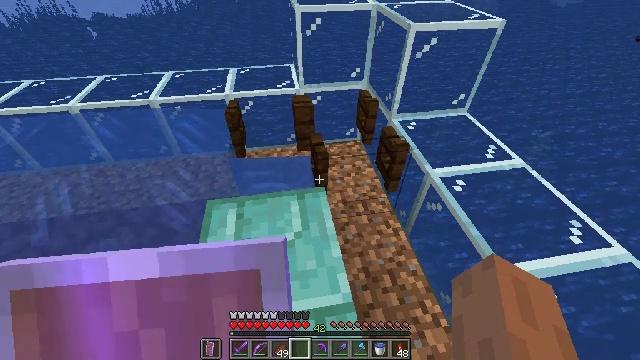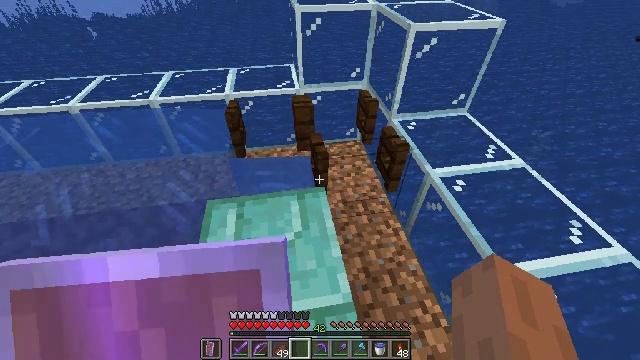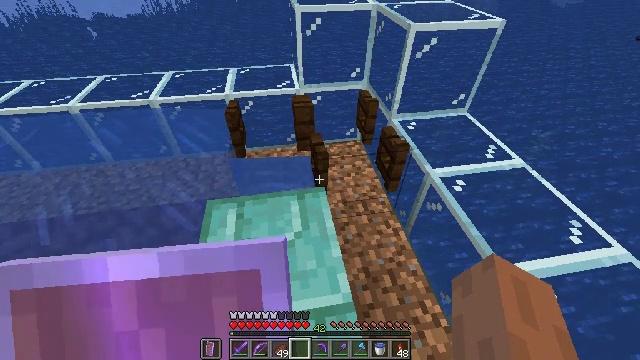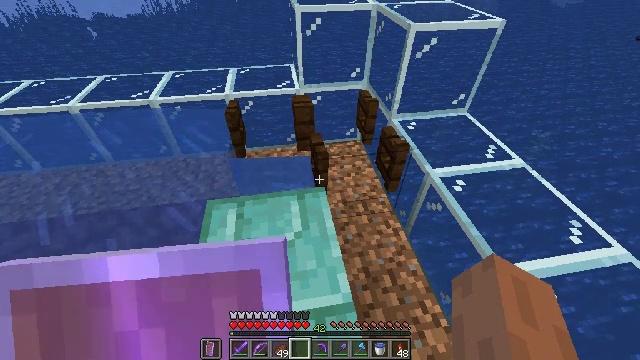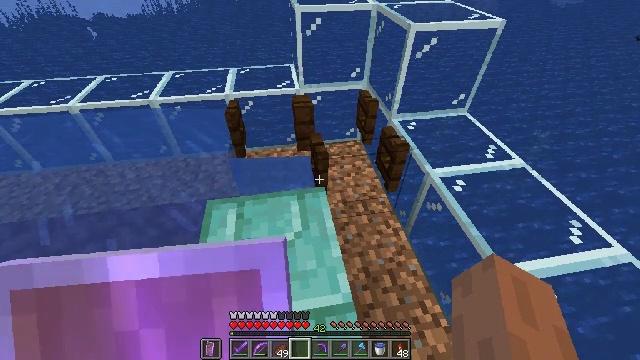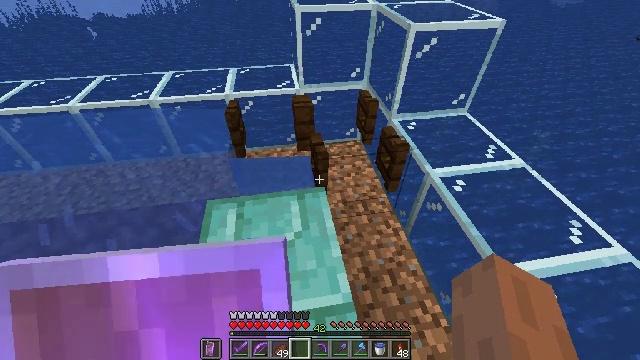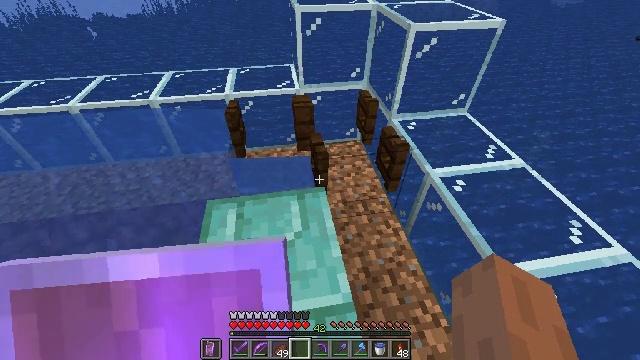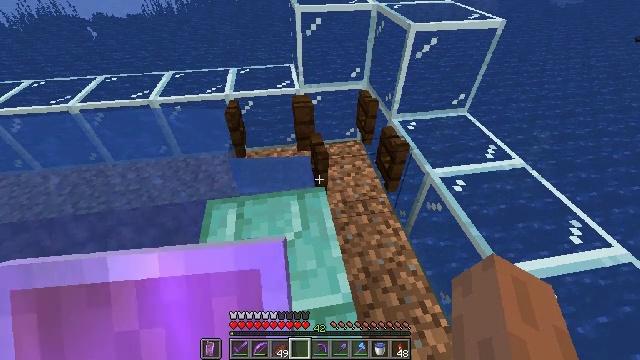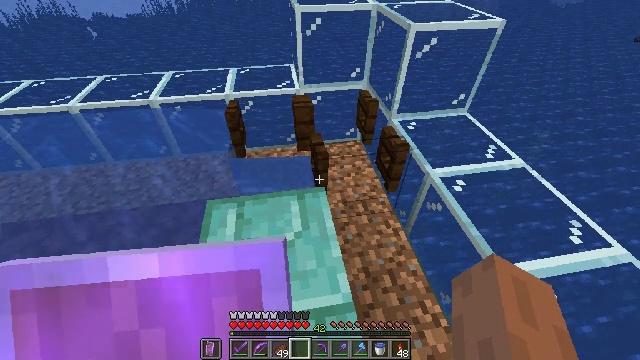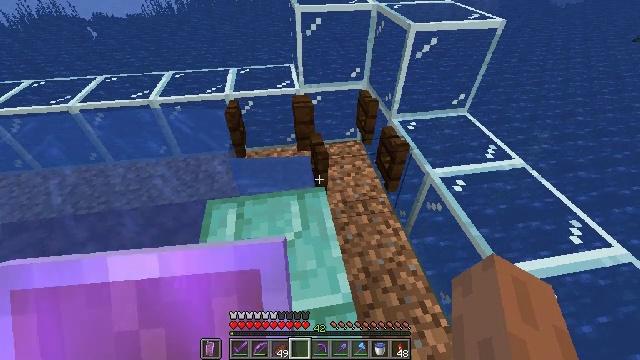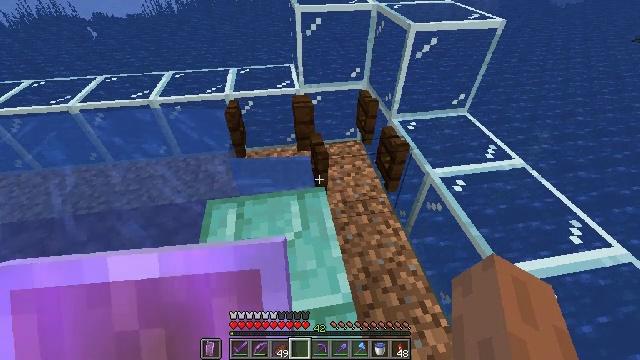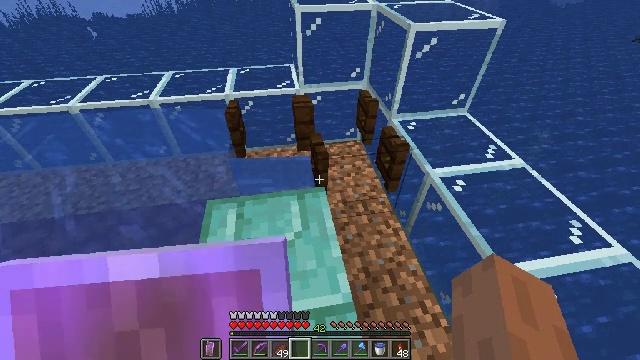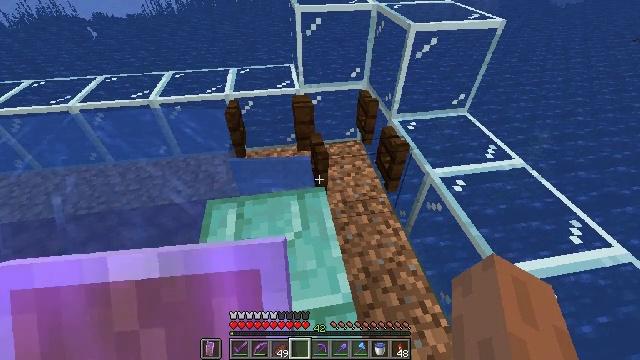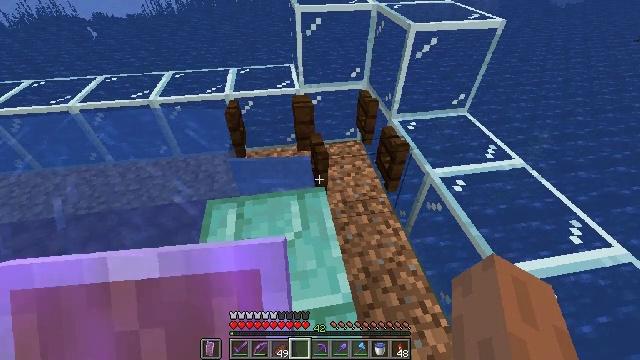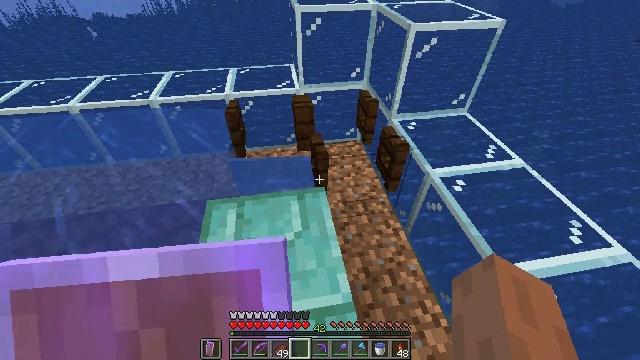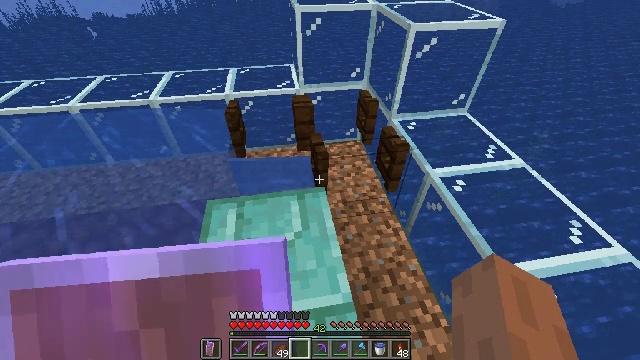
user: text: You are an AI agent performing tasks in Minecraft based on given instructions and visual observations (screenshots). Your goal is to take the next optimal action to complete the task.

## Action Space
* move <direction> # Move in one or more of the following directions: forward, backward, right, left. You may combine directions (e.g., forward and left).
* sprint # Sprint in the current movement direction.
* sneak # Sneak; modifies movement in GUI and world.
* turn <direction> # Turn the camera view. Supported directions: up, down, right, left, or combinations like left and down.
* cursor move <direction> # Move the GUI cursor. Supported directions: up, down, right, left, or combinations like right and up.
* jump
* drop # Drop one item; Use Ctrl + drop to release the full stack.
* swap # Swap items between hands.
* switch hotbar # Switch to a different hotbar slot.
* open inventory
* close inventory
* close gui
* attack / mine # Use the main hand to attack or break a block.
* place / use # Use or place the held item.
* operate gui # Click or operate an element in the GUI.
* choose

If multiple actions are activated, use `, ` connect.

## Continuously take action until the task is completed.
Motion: motion action
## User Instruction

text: Attack the prismarine bricks to break them.
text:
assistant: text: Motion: no_op
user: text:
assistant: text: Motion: no_op
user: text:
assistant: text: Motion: no_op
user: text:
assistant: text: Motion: no_op
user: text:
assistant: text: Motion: no_op
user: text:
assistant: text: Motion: no_op
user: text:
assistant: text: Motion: no_op
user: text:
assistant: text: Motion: no_op
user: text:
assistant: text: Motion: no_op
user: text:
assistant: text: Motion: no_op
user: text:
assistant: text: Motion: no_op
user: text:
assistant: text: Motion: no_op
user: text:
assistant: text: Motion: no_op
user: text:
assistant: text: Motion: no_op
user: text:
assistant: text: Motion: no_op
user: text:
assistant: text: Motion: no_op
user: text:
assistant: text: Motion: no_op
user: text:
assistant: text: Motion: no_op
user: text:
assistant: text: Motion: no_op
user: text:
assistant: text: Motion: no_op
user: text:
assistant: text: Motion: no_op
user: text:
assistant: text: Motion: no_op
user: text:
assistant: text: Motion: no_op
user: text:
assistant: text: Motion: no_op
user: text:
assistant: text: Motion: no_op
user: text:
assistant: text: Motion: no_op
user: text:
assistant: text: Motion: no_op
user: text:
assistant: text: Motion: no_op
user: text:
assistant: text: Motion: no_op
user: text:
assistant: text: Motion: no_op